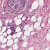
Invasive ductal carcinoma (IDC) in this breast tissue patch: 0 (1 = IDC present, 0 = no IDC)